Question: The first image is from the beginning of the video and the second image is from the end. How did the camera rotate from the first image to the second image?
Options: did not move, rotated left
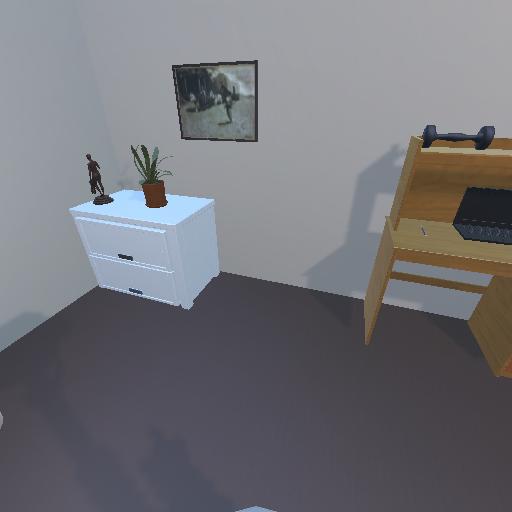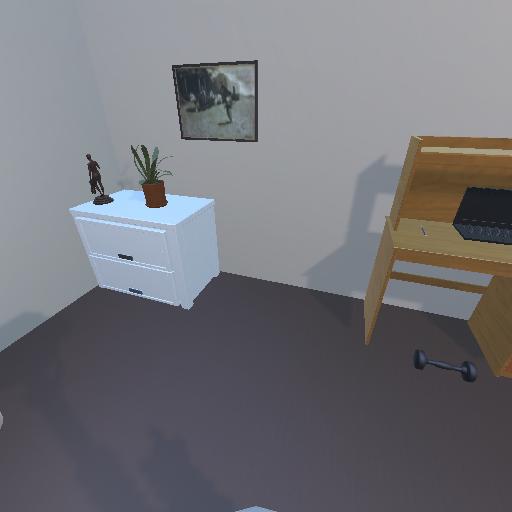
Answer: did not move